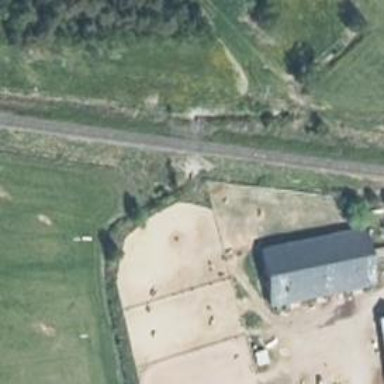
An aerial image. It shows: Bridge over electrified railway tracks with contact line. The railway track is of class B1.